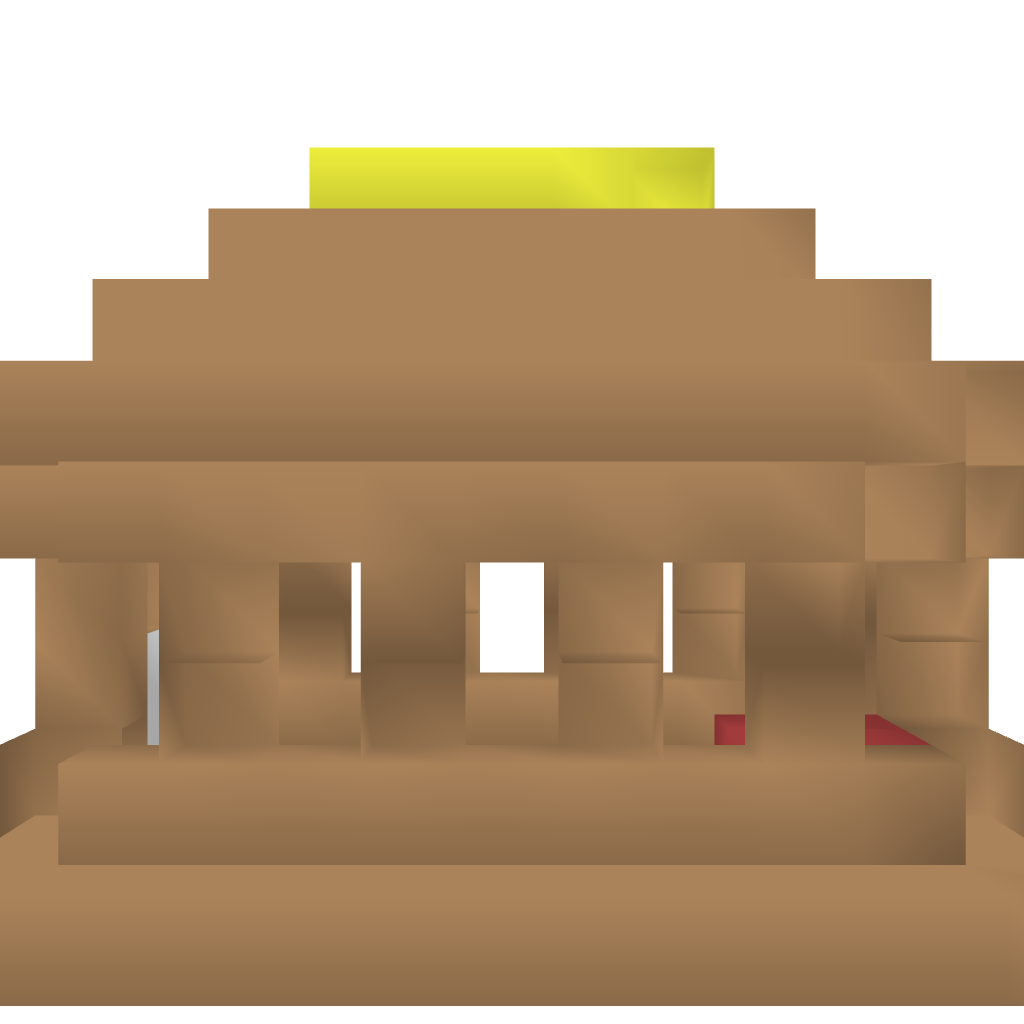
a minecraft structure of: Basic Acacia/Dark Wood House bad low quality